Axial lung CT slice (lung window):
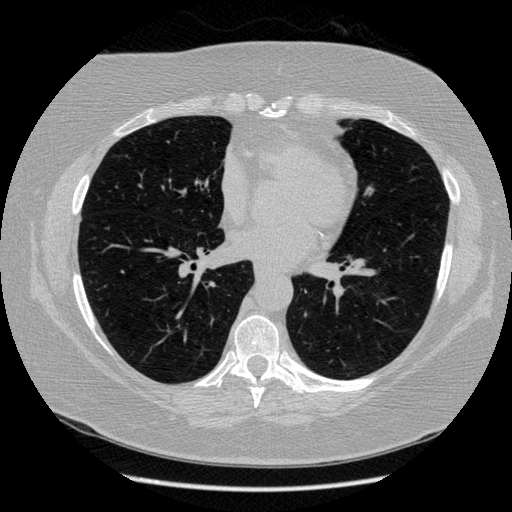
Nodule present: no